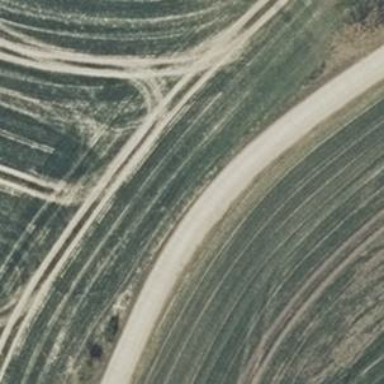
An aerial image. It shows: Unclassified road with concrete surface.